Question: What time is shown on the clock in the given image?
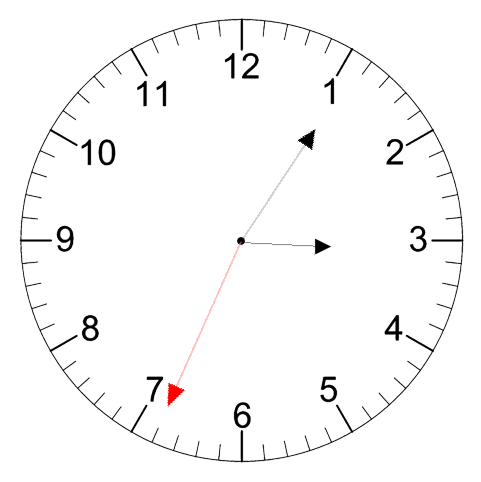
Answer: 03:05:34